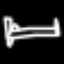
Label: bed